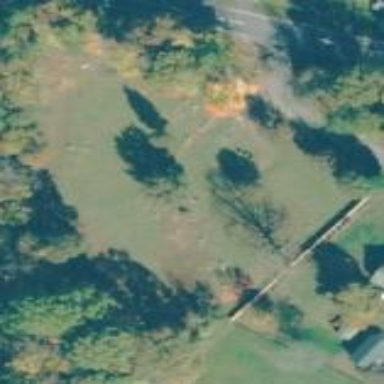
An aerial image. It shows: Cemetery.